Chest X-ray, AP view. Patient: 54 years old, sex M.
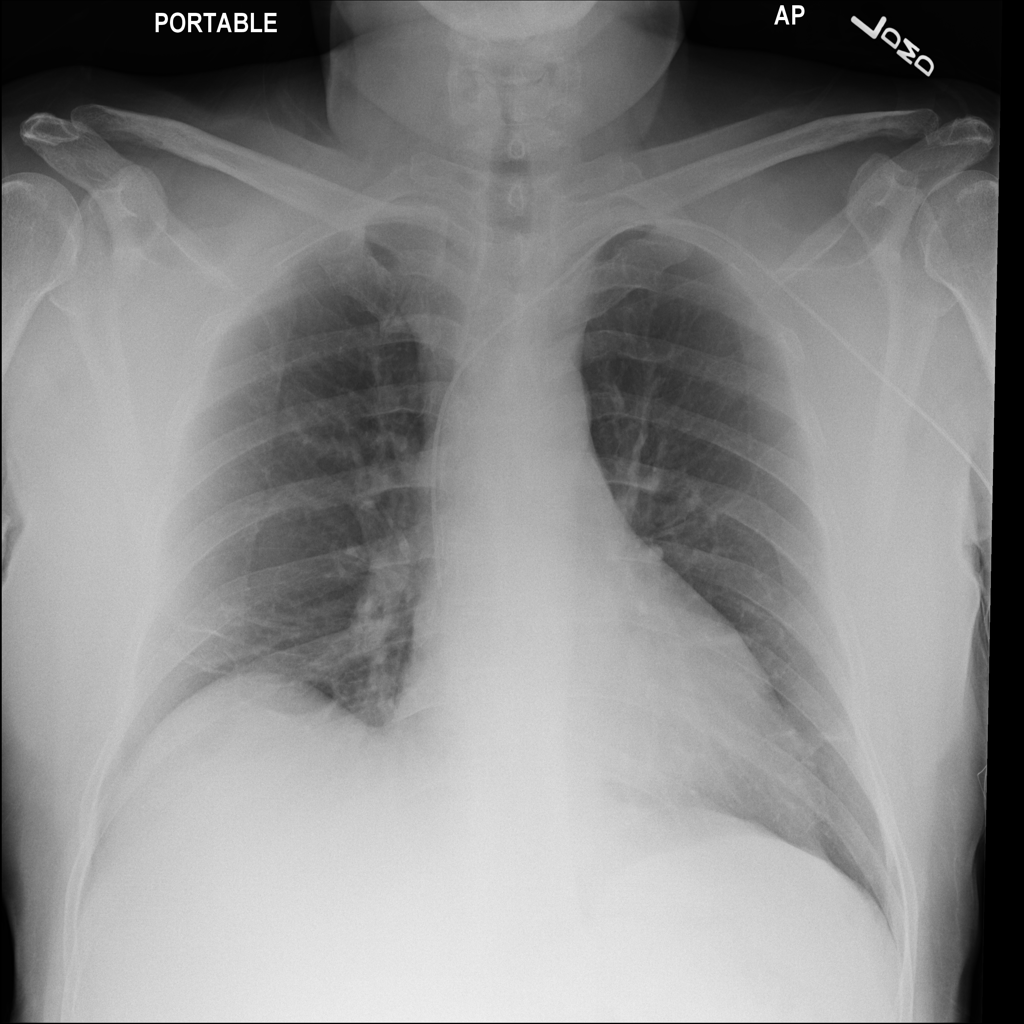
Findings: Atelectasis